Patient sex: M
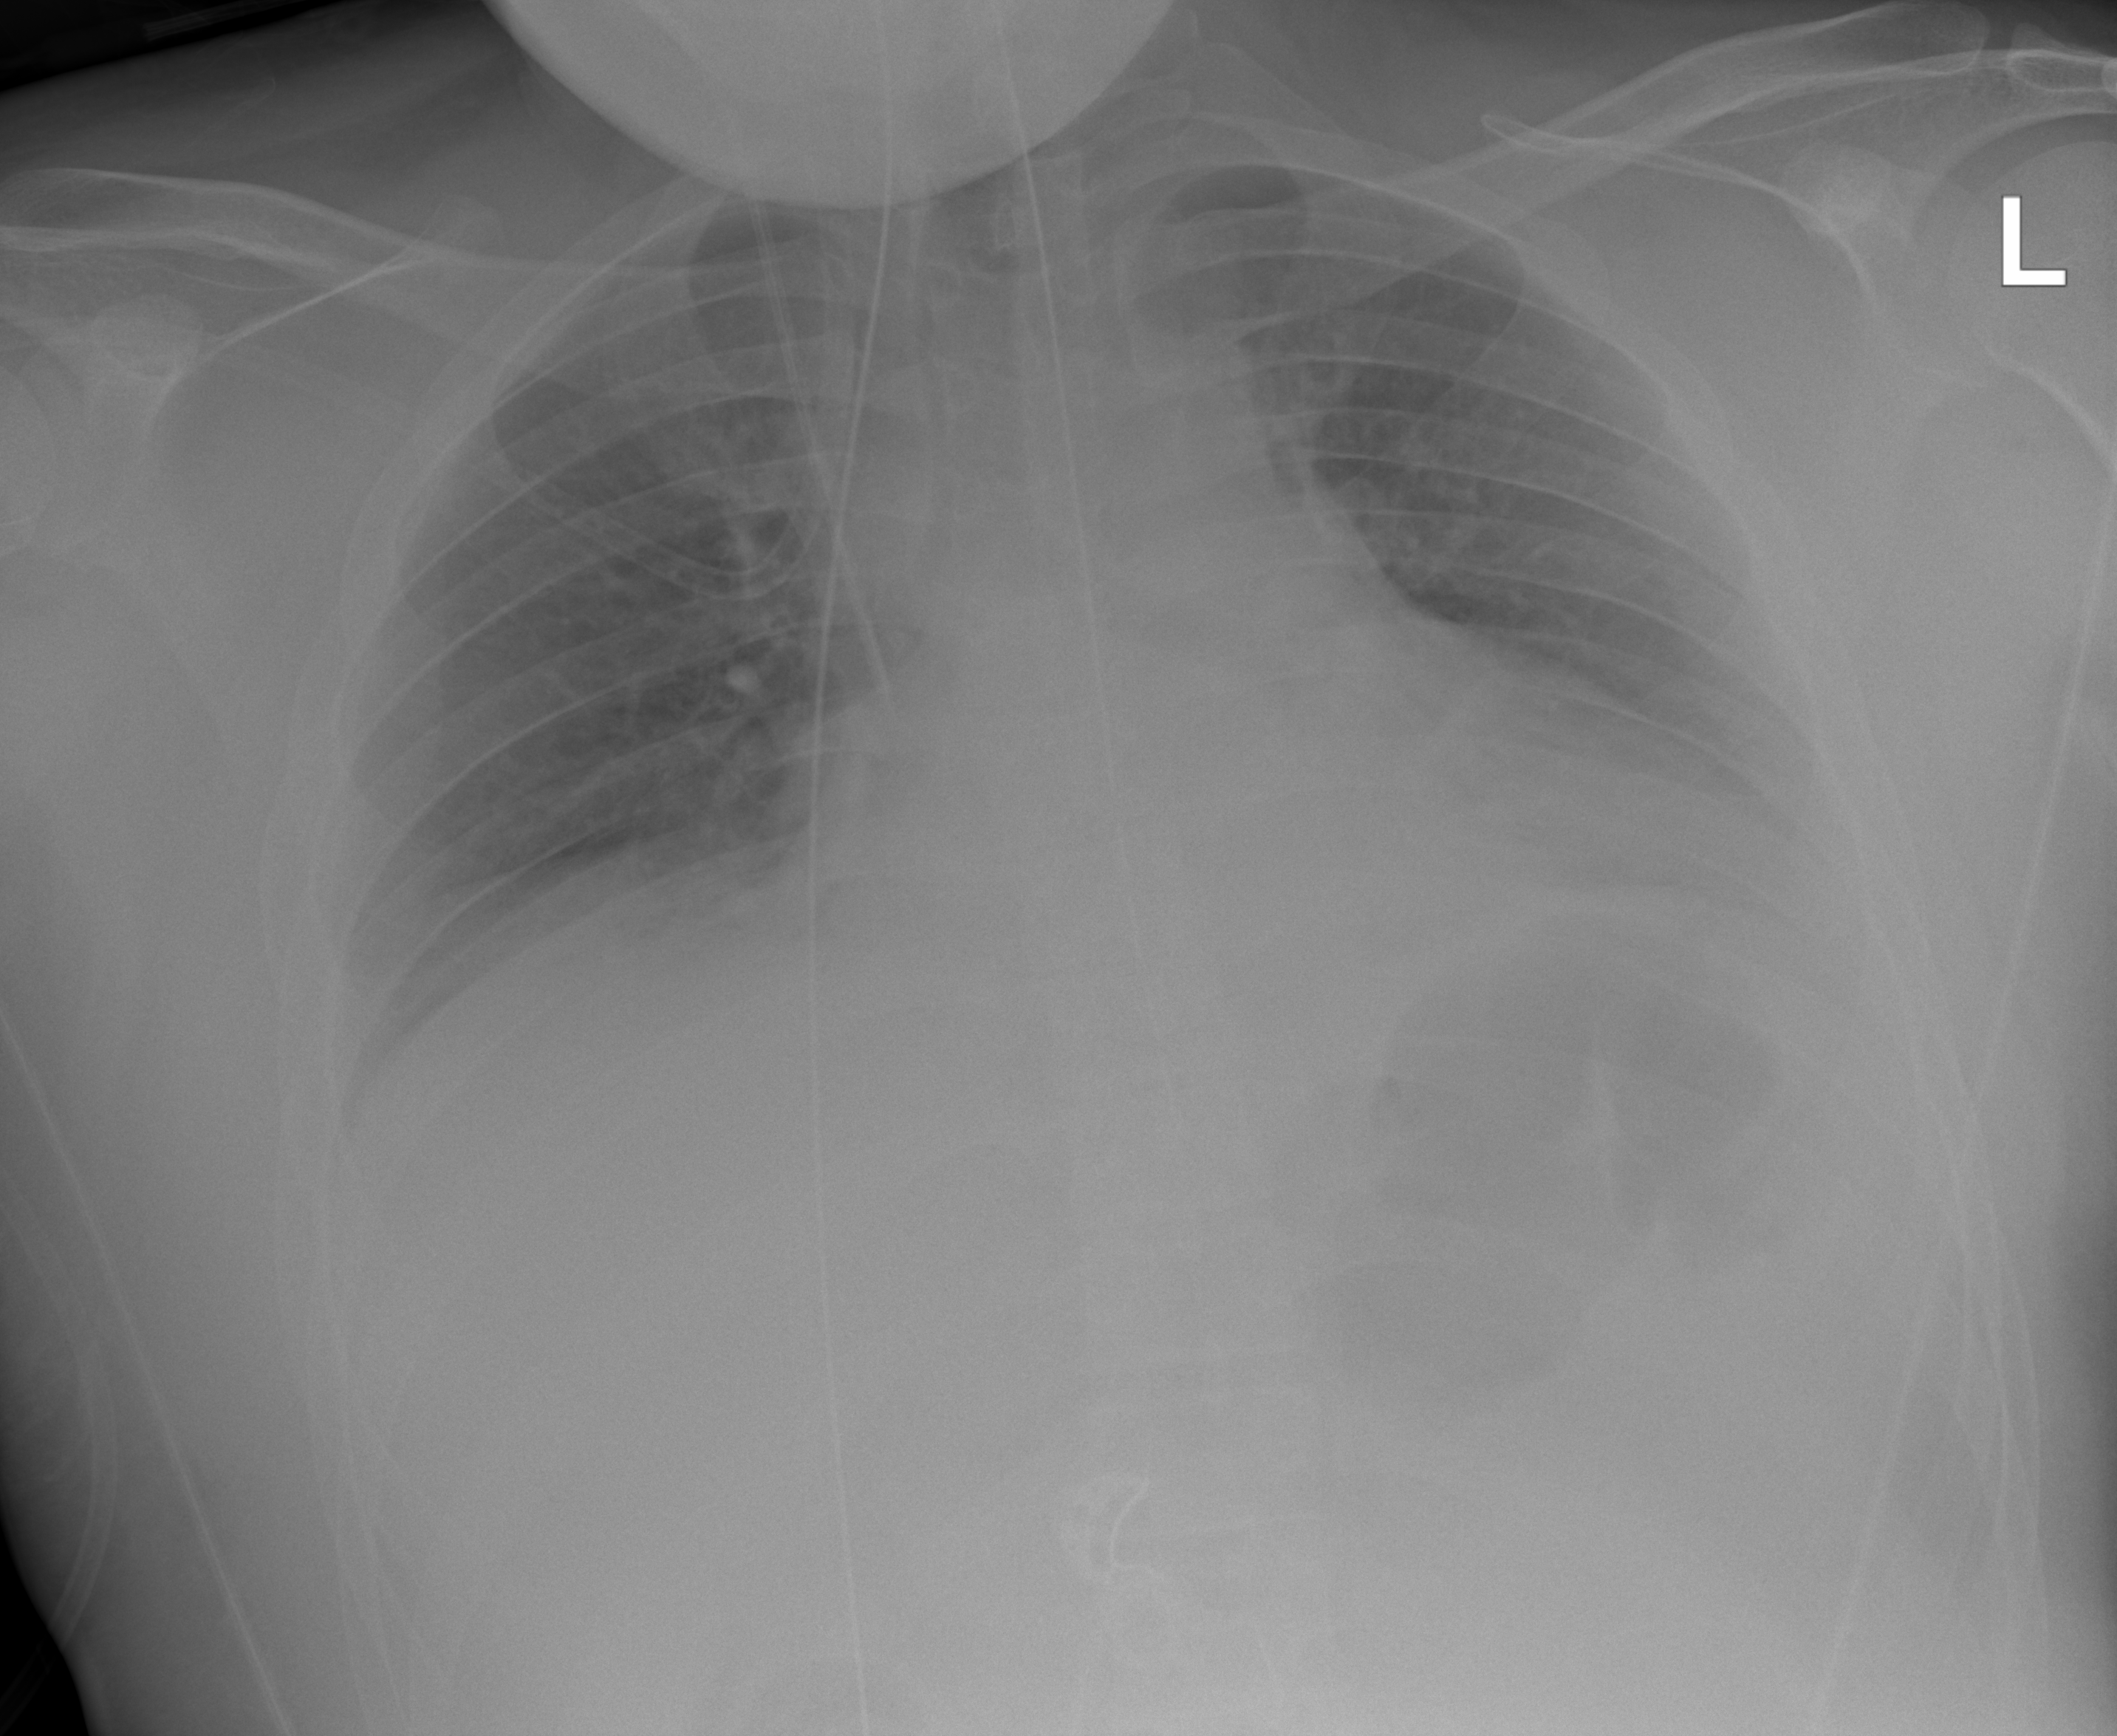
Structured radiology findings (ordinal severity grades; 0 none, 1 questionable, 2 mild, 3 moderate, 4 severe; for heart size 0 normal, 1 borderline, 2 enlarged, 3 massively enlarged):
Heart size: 2
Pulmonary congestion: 1
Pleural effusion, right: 0
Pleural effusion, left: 0
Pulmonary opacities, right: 0
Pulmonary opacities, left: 0
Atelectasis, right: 2
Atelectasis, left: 2